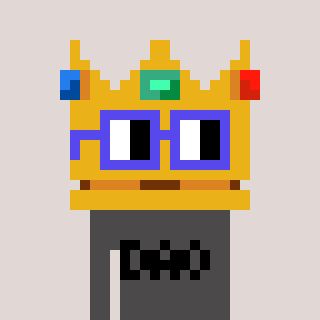
a pixel art character with square blue glasses, a crown-shaped head and a grayscale-colored body on a warm background